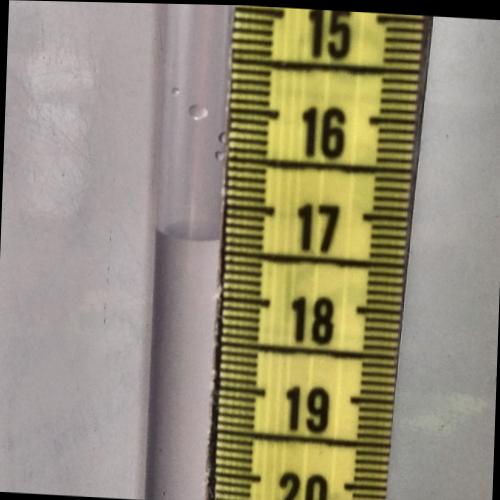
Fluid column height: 17.4 cm